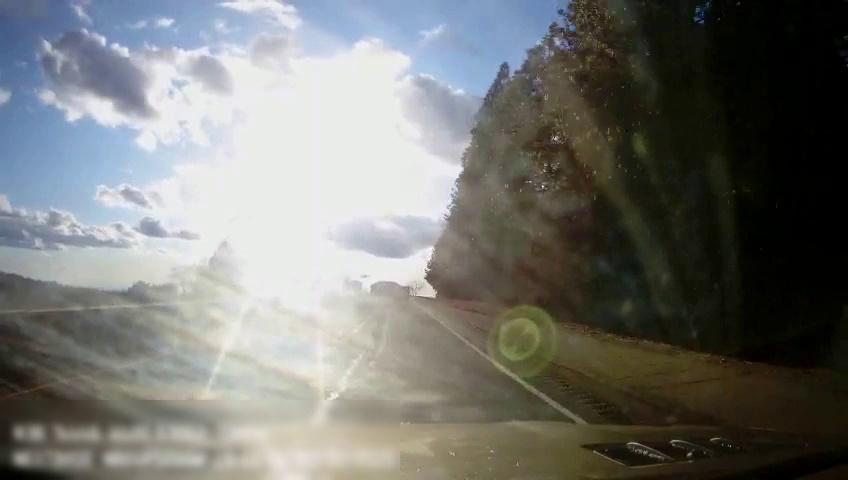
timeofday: Day
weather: Sunny
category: Drivable Space
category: Vehicles | Van
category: Lanes | Alternate Lane
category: Lanes | Current Lane
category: Lanes | Alternate Lane